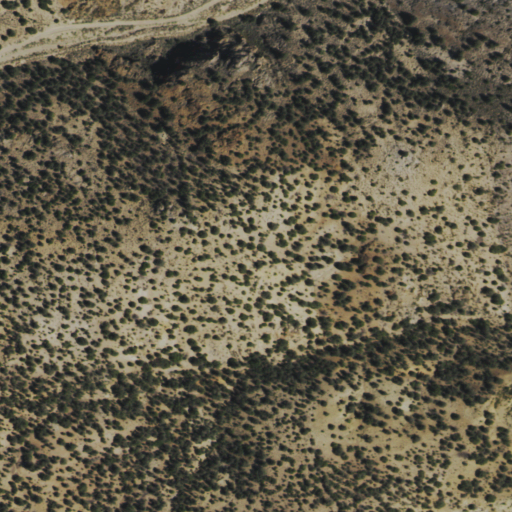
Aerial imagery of ridge(s) in Nevada named Air Shaft Ridge containing shrub and evergreen forest